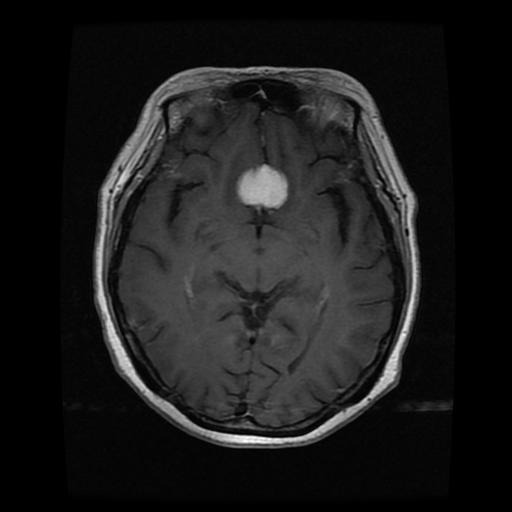
Label: meningioma